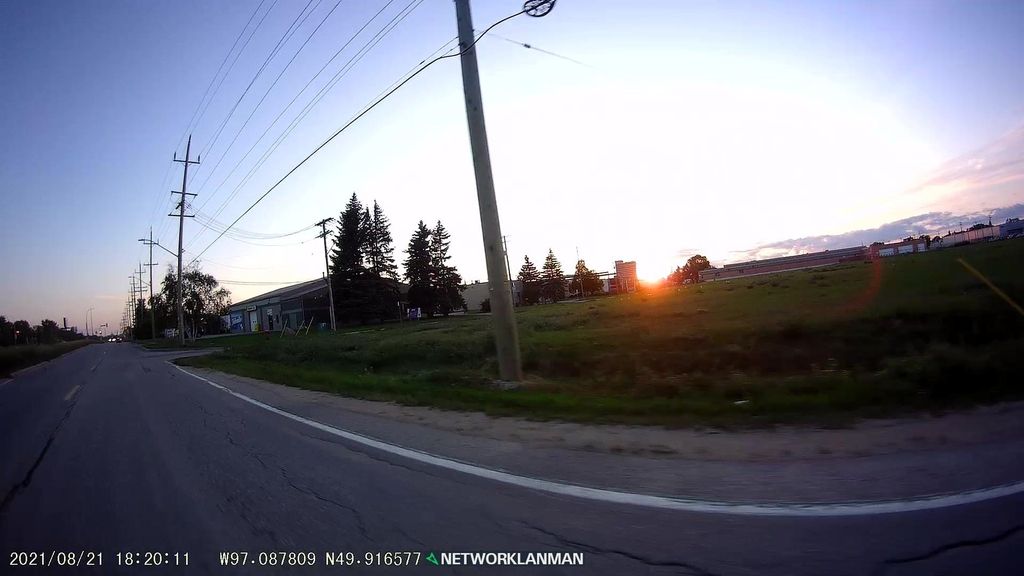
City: winnipeg